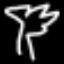
Label: palm tree